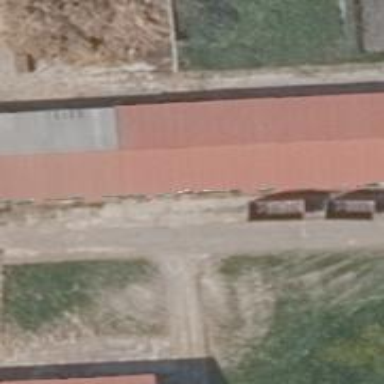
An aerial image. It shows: Farm auxiliary building.